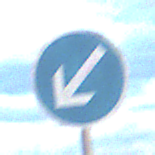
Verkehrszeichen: VorgeschriebeneVorbeifahrtLinks
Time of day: SunriseSunset
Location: Outdoor (Nature)
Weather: PartlyCloudy
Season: NotSpecified
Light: Natural